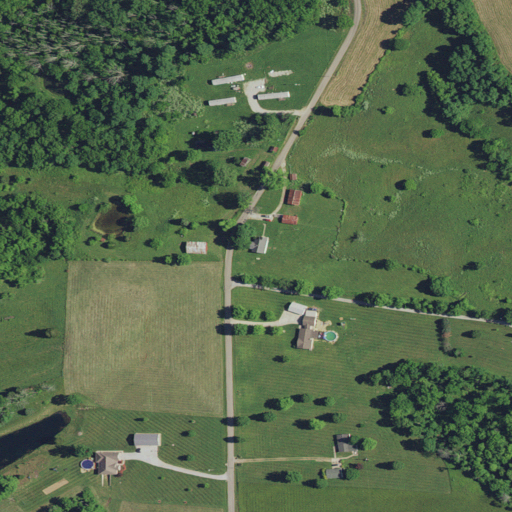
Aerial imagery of ridge(s) in Indiana named Scott Ridge containing pasture, deciduous forest, open development, mixed forest, low intensity development, and shrub